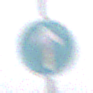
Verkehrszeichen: VorgeschriebeneFahrtrichtungGeradeaus
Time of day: Midday
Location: Outdoor (RoadRail)
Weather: Overcast
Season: NotSpecified
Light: Natural